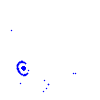
Particle: proton